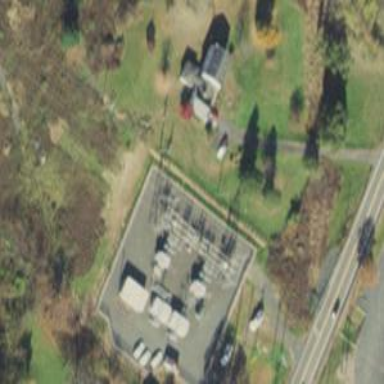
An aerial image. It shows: Switch for power supply.